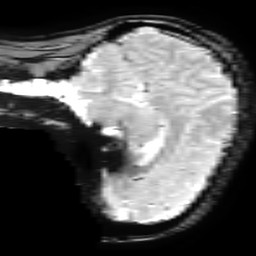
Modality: T2starw
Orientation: sagittal
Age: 26
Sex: female
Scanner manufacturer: ge
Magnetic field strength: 3 T
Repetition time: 0.65 s
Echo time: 0.02 s